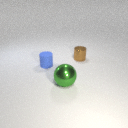
small blue rubber cylinder in front of small brown metal cylinder